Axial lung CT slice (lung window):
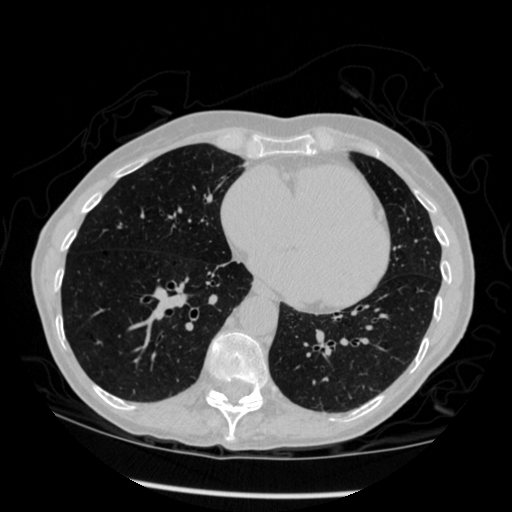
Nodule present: no